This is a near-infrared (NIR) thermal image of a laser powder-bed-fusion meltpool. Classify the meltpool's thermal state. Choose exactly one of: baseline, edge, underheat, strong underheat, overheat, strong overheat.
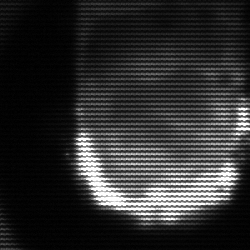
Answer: baseline